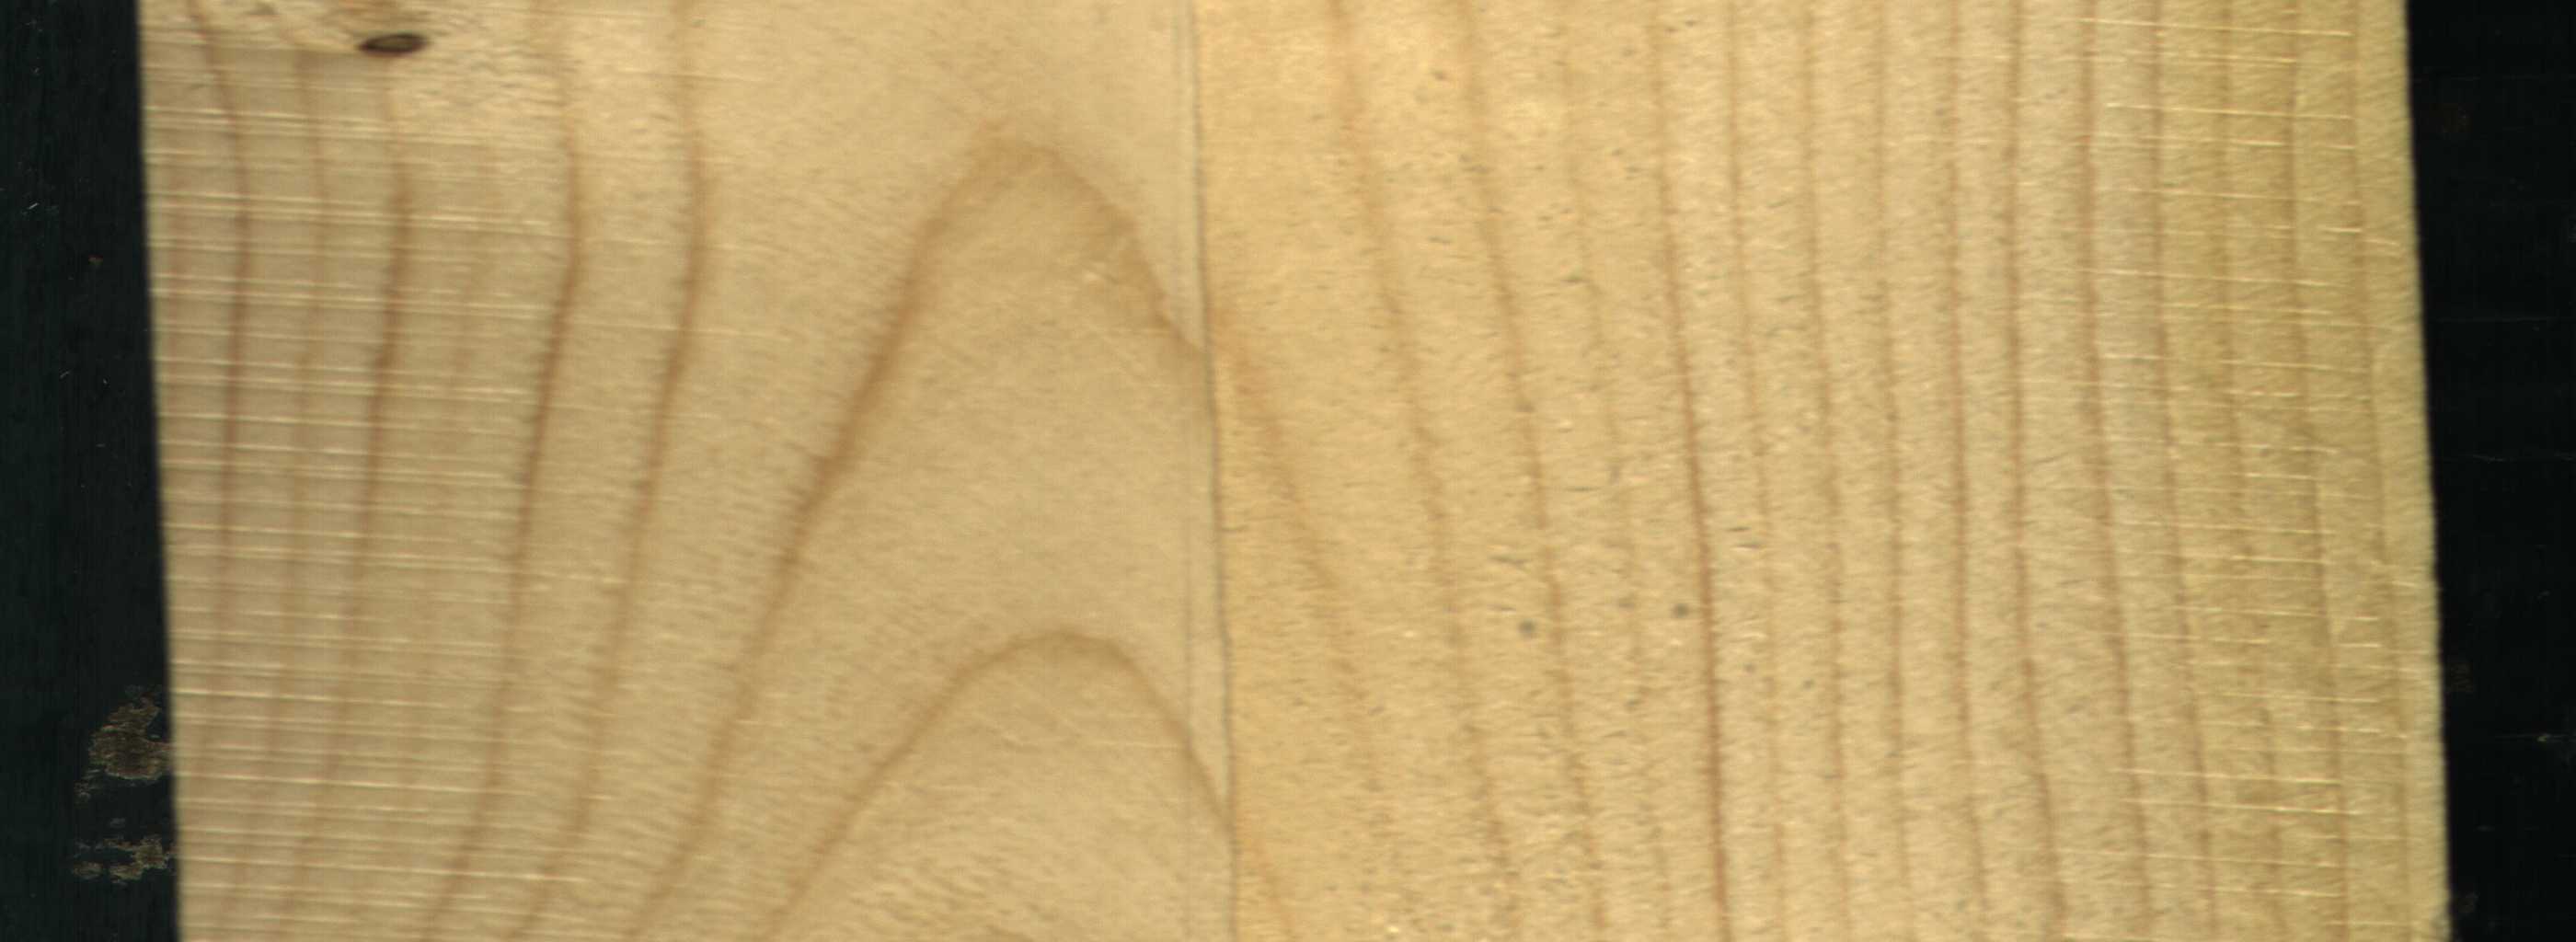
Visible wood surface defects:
Live_Knot